Question: I followed the example of Google about <URL>. My project is very simple:
1. One ContentProvider.class
2. One SqlOpenHelper.class
3. One MainActivity.class
4. One menu and one layout, no other XML layout/drawable is created.
I have a 'SearchView' (support.v7) in the 'Toolbar' of 'AppCompatActivity' (AppCompat.v7) and tested with Android 5.1.1 and Android 4.3.
The 'SearchView' in the menu is simple:
'''
<menu xmlns:android="http://schemas.android.com/apk/res/android"
xmlns:app="http://schemas.android.com/apk/res-auto">
<item
android:id="@+id/action_search"
android:icon="@android:drawable/ic_menu_search"
app:showAsAction="always"
app:actionViewClass="android.support.v7.widget.SearchView"
android:title="Search"/>
</menu>
'''
It is able to get the suggestion from a simple 'CustomContentProvider'. However, there is no divider in the suggestion list (see the image). Before I also created a similar search function in a normal layout of another app. It worked normally but this time the SearchView is in the Menu/Toolbar.

I was able to change the background of the suggestion list with this code:
'''
private void initSearchView(MenuItem searchItem) {
SearchManager searchManager = (SearchManager) getSystemService(Context.SEARCH_SERVICE);
SearchableInfo searchableInfo = searchManager.getSearchableInfo(getComponentName());
SearchView searchView = (SearchView) searchItem.getActionView();
SearchView.SearchAutoComplete autoCompleteTextView = (SearchView.SearchAutoComplete) searchView.findViewById(R.id.search_src_text);
/**
* Todo: Change row style of suggestion List
*/
if (autoCompleteTextView != null) {
autoCompleteTextView.setDropDownBackgroundDrawable(ContextCompat.getDrawable(this, R.drawable.search_suggestion_row));
}
searchView.setSearchableInfo(searchableInfo);
}
'''
I have tried by changing the theme of 'Activity' with no luck and I don't think I should create a row layout and a 'ListAdapter' again.
Any solution for changing the style of the row or show the divider. Thanks for any help!
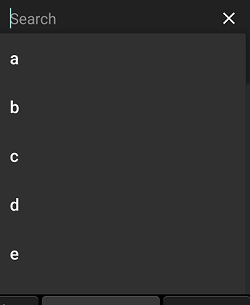
Answer: The divider is not appearing because it a , if you override the '**isEnabled()**' method this happens, here refer this and you can know more.
<URL>